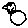
Label: bird